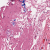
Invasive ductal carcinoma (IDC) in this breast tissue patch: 0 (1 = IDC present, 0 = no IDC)